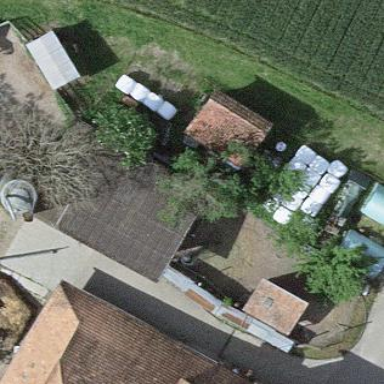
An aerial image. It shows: Garage.